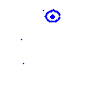
Particle: electron